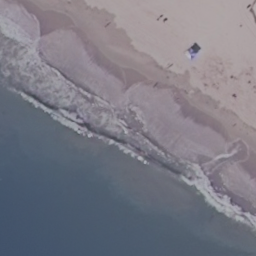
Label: beach